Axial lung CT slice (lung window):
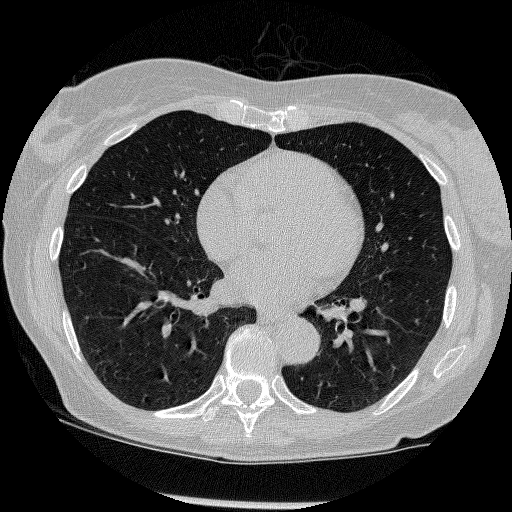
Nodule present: no